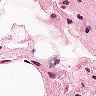
Metastatic tissue present: no